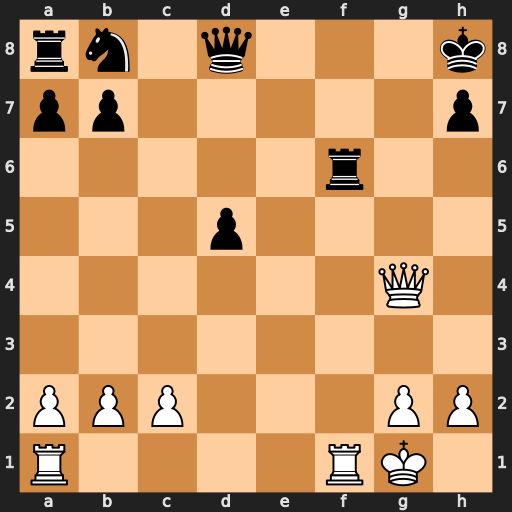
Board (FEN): rn1q3k/pp5p/5r2/3p4/6Q1/8/PPP3PP/R4RK1
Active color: w
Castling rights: -
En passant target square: -
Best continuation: Rxf6 Qxf6 Qc8+